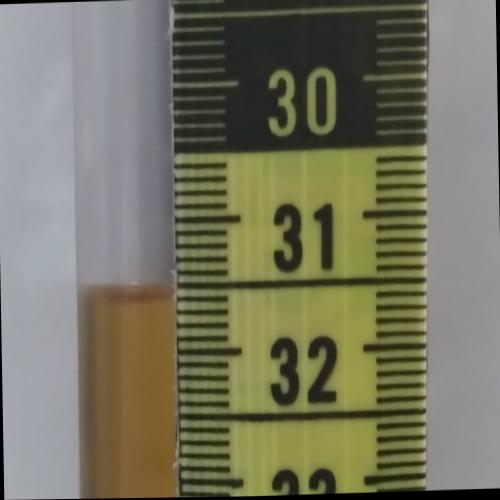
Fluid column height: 31.6 cm